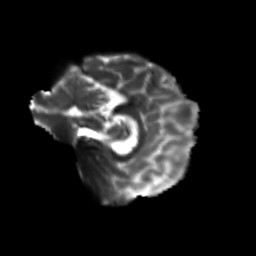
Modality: T2w
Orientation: sagittal
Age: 23
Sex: female
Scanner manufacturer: siemens
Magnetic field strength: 3 T
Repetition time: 3.5 s
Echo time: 0.113 s